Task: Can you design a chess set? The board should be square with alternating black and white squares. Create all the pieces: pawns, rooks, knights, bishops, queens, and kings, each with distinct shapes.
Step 5464:
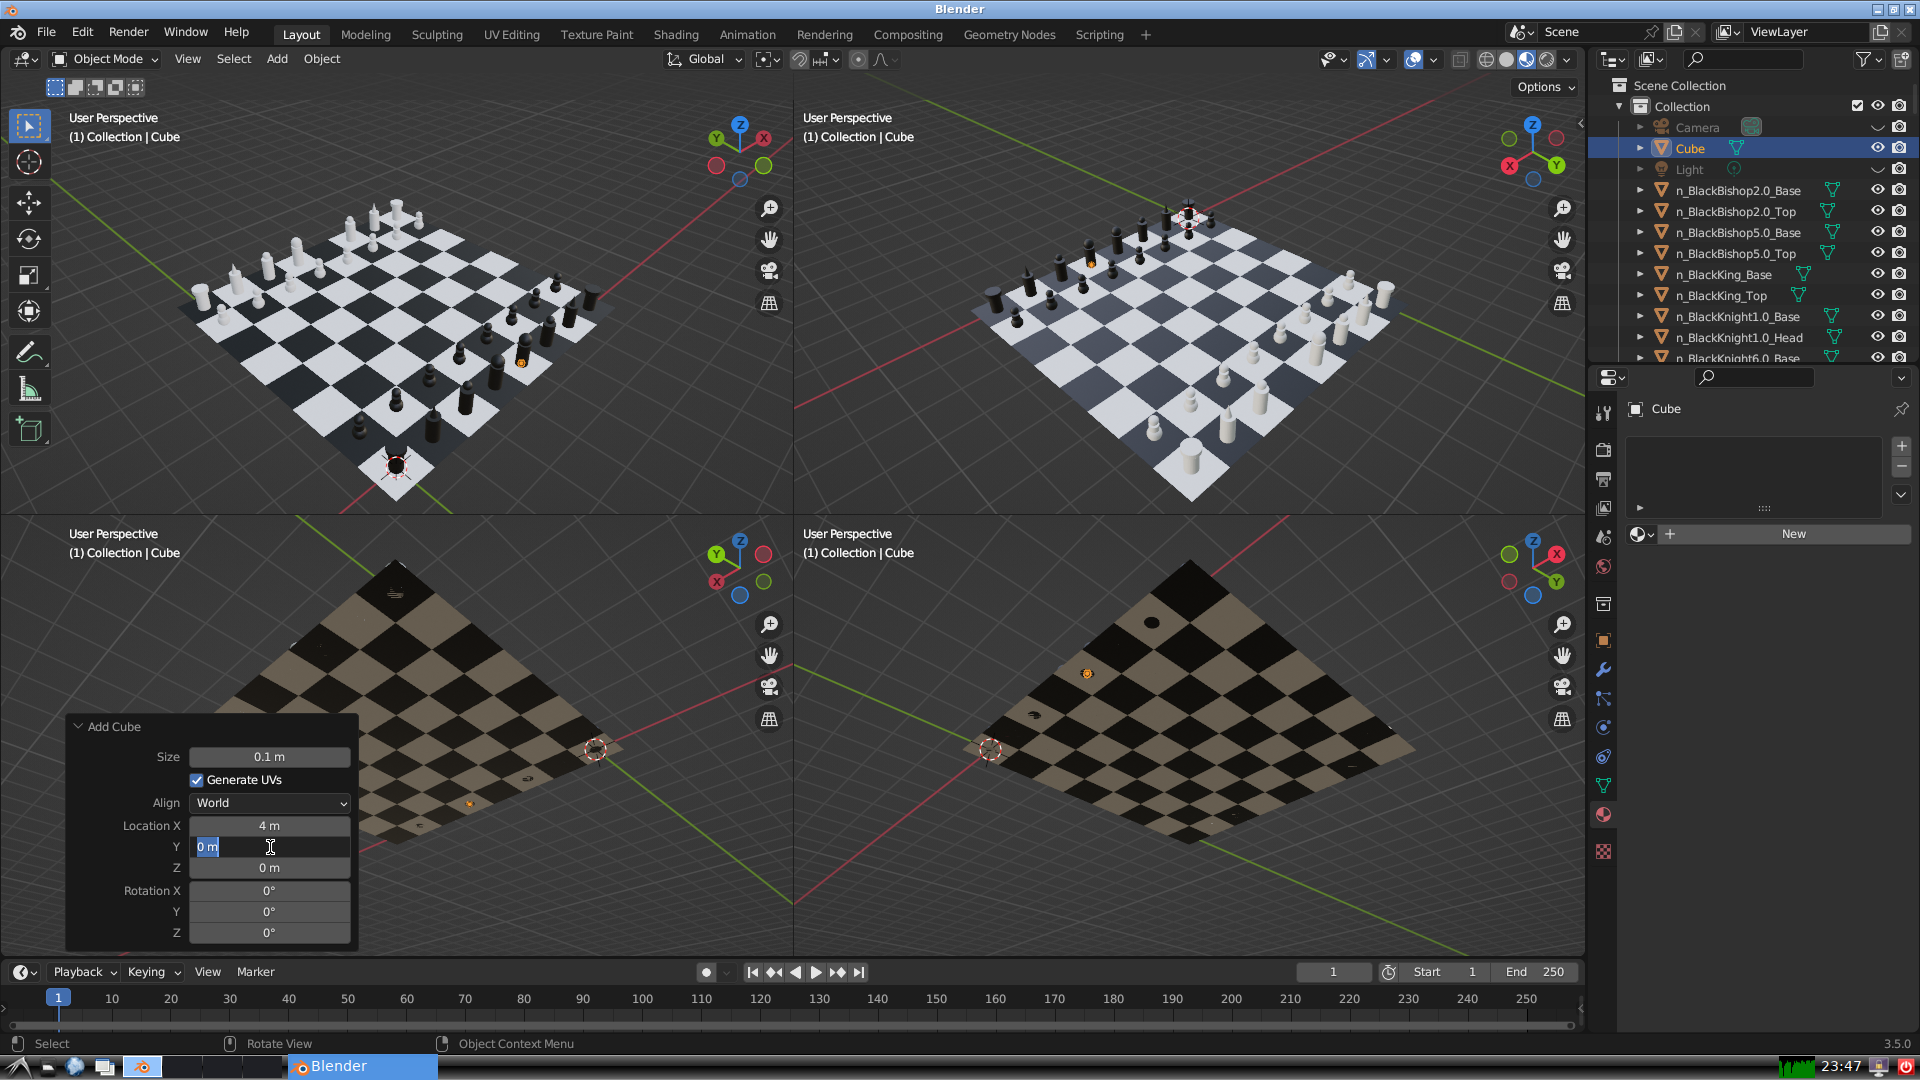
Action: input_text: 0.0